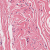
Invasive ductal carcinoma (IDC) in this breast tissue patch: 0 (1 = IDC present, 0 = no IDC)